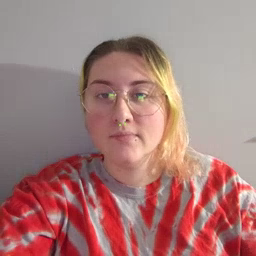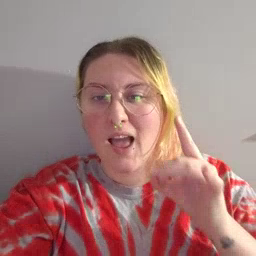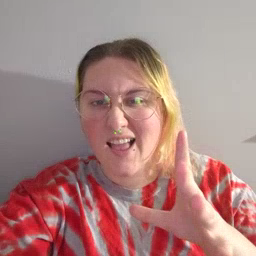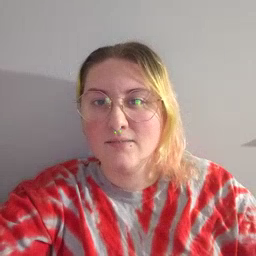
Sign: hate